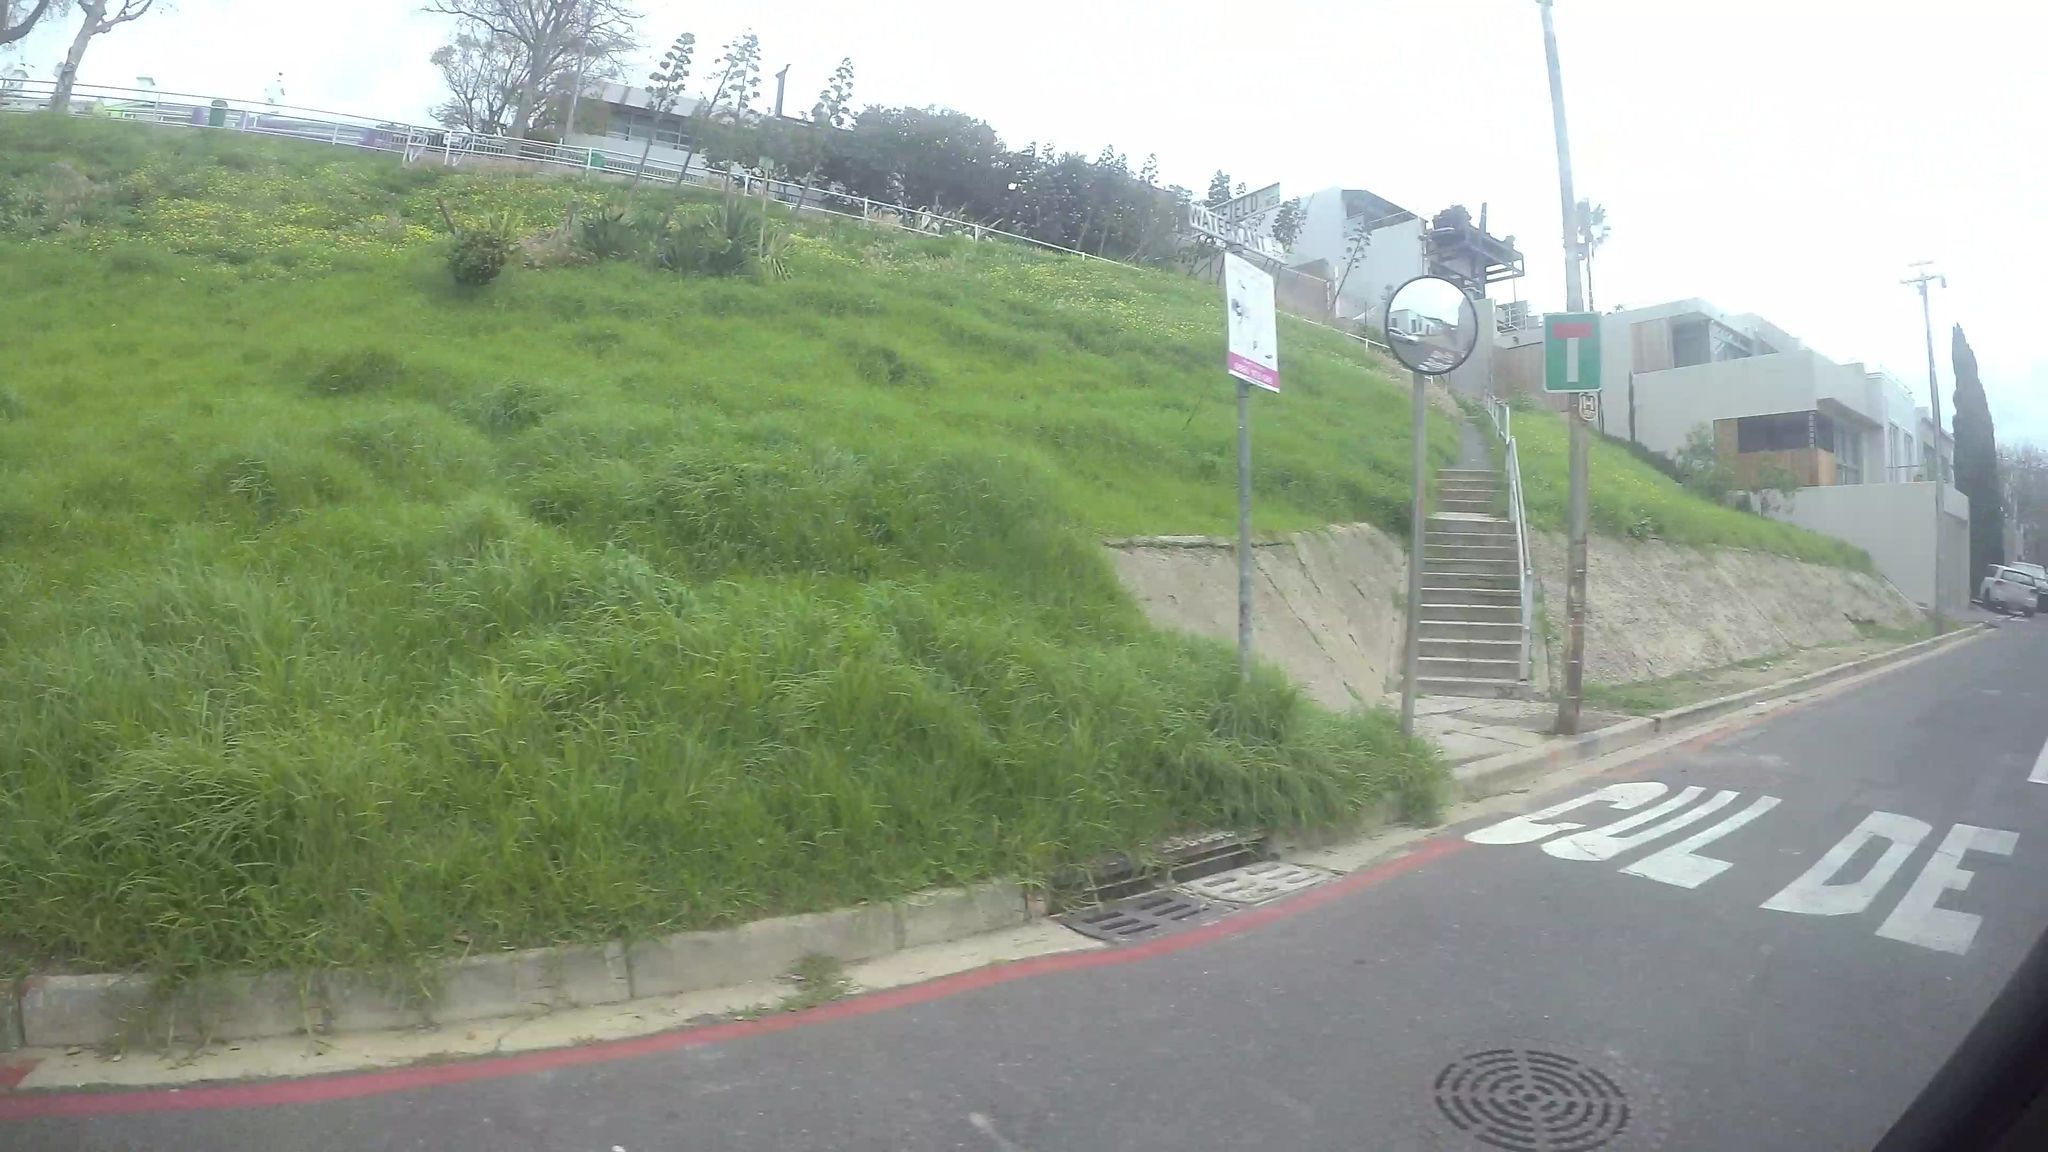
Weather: clear
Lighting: day
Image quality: slightly poor
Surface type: driving surface
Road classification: steps
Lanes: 2
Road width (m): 5.6986
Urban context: urban centre
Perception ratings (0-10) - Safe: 0.47, Lively: 3.23, Beautiful: 6.58, Boring: 9.13, Depressing: 6.93, Wealthy: 1.24